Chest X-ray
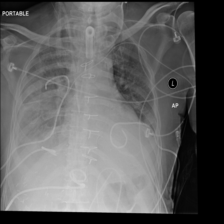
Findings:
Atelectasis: negative
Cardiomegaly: negative
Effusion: positive
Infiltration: negative
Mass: negative
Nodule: negative
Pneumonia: negative
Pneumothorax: negative
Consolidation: negative
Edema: negative
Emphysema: negative
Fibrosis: negative
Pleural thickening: negative
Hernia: negative